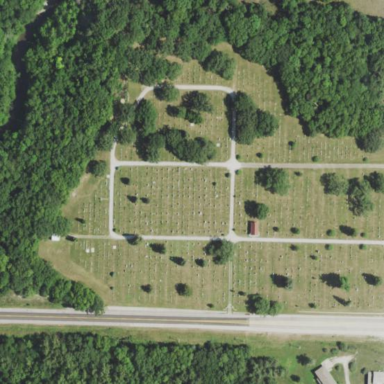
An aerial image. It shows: Cemetery.